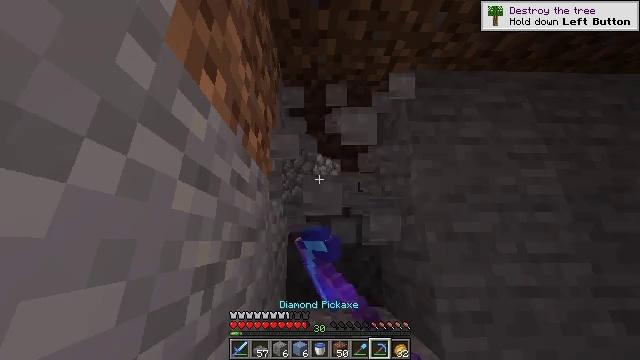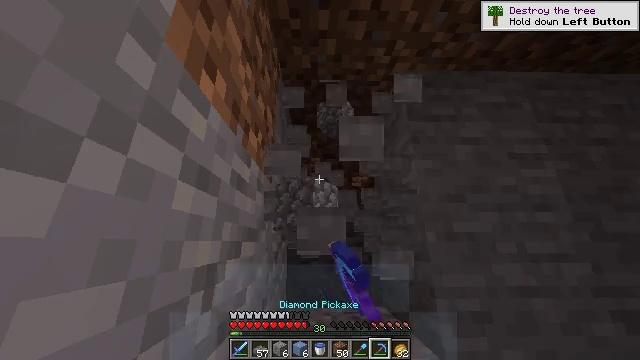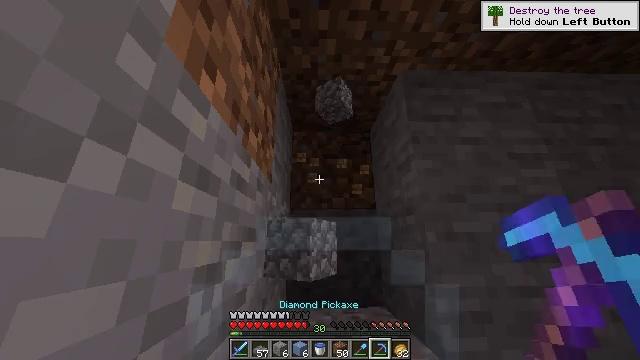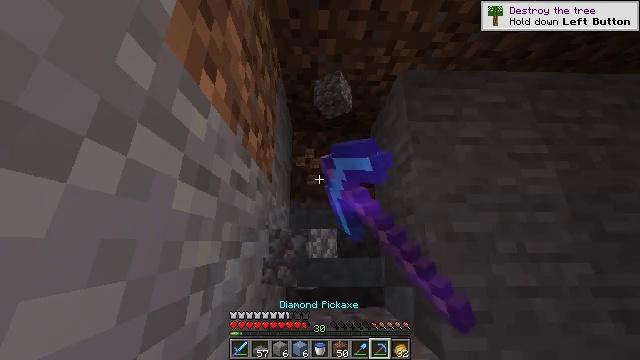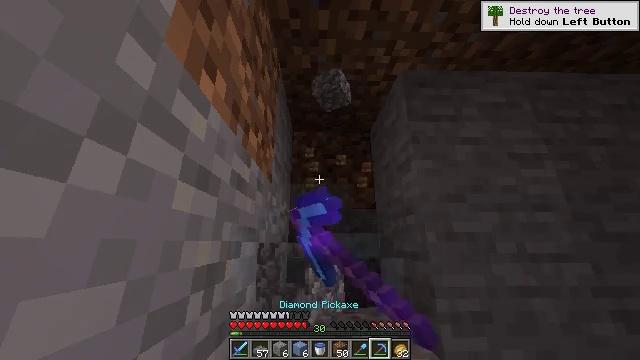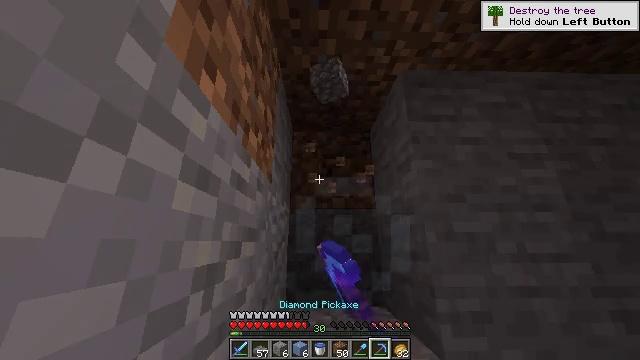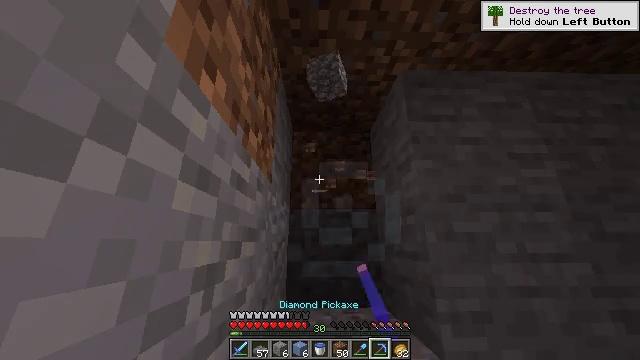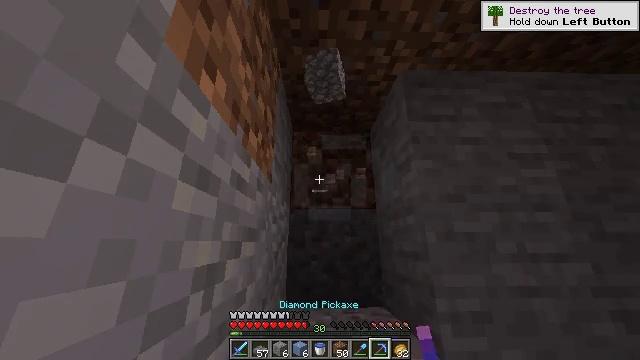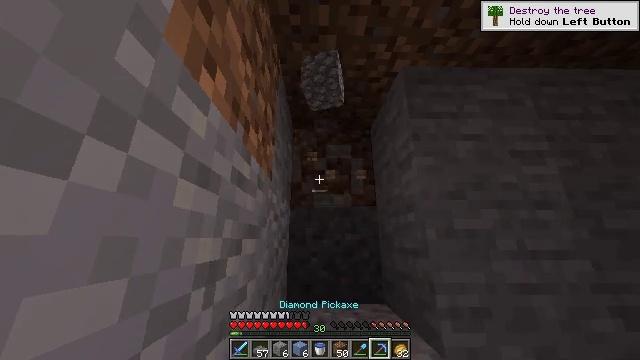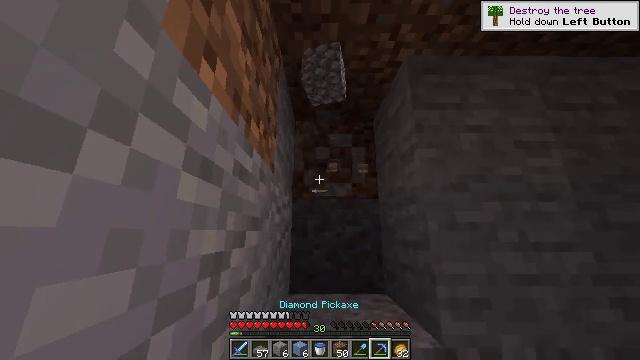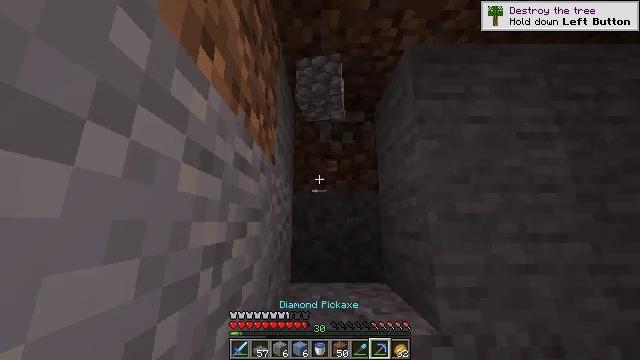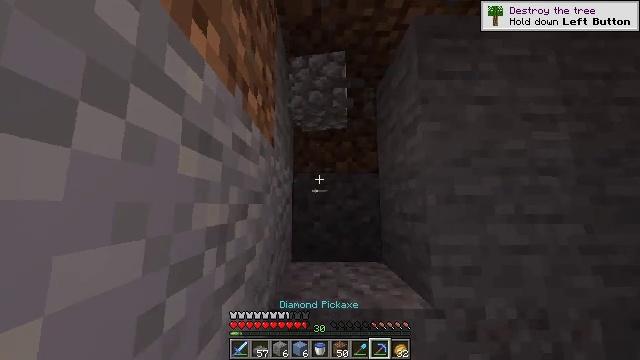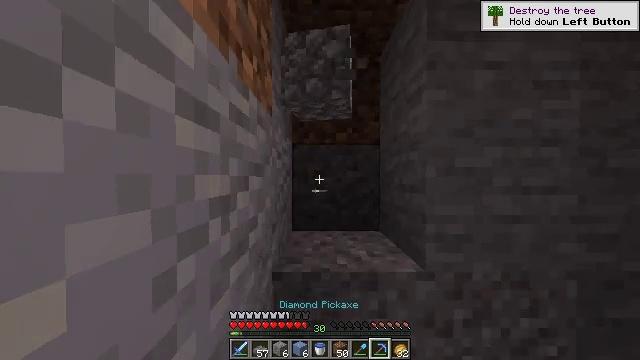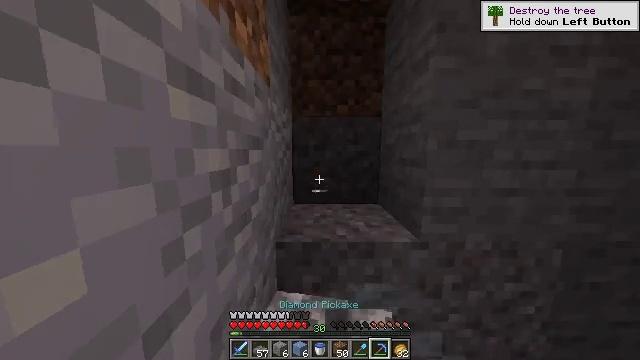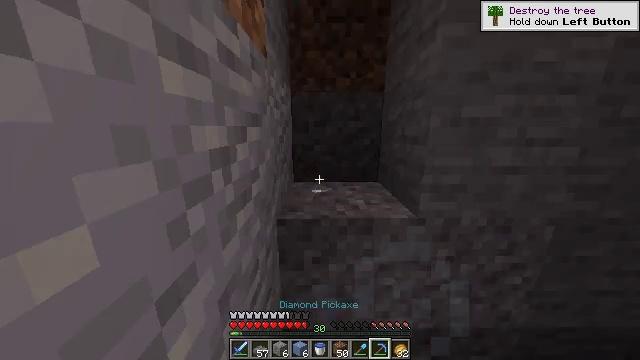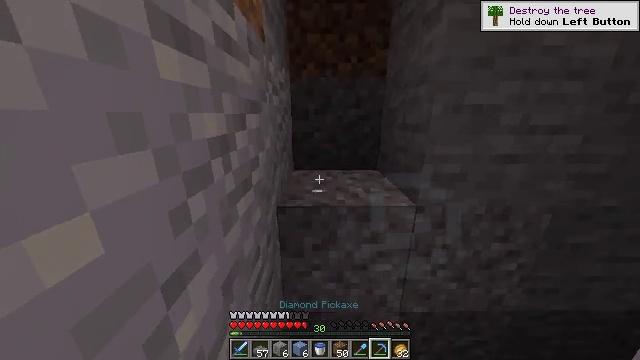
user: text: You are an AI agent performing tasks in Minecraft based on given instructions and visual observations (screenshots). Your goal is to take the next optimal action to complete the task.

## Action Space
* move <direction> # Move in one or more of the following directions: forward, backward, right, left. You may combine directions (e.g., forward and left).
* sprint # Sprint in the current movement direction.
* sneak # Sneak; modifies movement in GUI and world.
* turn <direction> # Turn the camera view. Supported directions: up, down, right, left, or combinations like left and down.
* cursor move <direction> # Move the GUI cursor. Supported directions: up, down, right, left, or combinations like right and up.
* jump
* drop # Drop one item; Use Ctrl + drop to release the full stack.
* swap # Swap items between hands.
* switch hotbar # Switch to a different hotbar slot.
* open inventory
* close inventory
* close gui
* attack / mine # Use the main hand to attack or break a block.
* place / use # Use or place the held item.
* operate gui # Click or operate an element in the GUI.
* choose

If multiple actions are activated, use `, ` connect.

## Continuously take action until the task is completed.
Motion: motion action
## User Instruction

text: Break the gravel block.
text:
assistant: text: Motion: attack / mine
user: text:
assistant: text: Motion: attack / mine
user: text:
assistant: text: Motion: attack / mine
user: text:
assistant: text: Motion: attack / mine
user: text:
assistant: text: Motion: attack / mine
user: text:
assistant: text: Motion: no_op
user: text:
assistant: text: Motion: no_op
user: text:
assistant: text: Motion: no_op
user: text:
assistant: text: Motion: turn down
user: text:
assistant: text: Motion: turn down
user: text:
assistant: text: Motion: turn down
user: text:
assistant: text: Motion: turn down
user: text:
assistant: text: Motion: turn down
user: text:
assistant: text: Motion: turn down
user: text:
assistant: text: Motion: turn down
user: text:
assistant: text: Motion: turn down
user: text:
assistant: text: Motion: turn down
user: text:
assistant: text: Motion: no_op
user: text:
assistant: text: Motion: turn down
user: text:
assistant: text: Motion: turn down
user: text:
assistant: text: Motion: turn down
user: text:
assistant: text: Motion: turn down
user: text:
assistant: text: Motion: turn down
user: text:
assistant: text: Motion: no_op
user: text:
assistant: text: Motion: no_op
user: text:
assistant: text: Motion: no_op
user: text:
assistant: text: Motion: no_op
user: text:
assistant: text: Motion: turn down
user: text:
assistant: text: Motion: no_op
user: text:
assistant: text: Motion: attack / mine